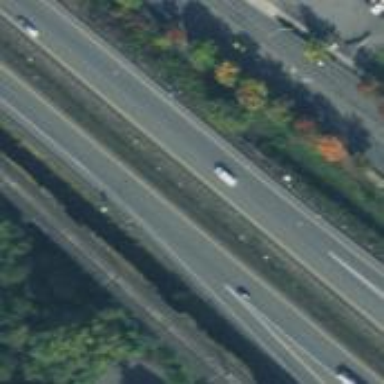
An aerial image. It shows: Motorway junction.